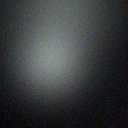
Screen state: off